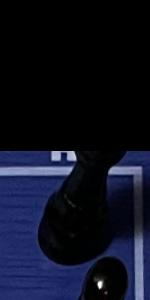
Label: Rook_Black